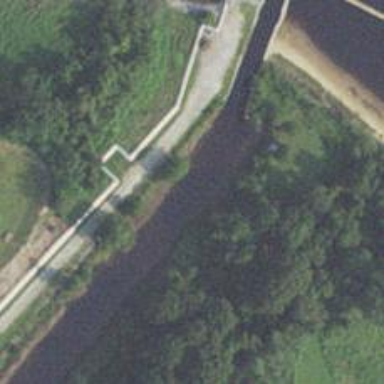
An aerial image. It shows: Canal.